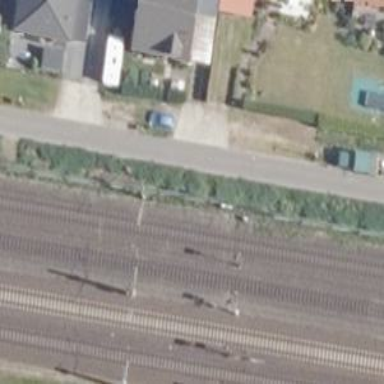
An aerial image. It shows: Railway signal.